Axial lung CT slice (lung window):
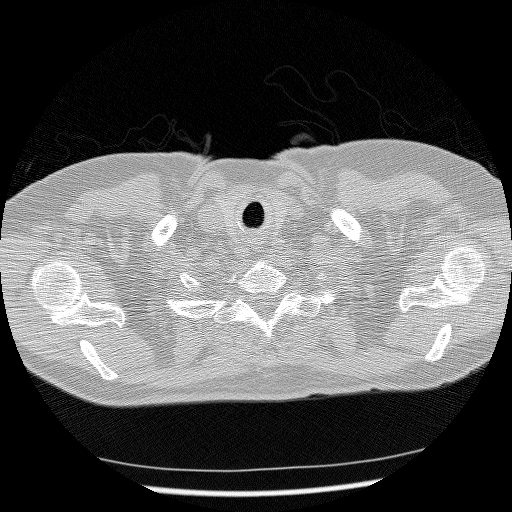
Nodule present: no